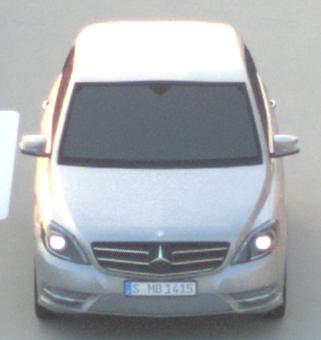
Make: Mercedes-Benz
Model: B 180 BlueEFFICIENCY
Detailed model: B-Class (246)
Model produced from: 2011/11
Model produced until: 2012/10
Doors: 5
Color: white
Road condition: dry road
Daytime: sunrise or sunset
Contrast: medium contrast